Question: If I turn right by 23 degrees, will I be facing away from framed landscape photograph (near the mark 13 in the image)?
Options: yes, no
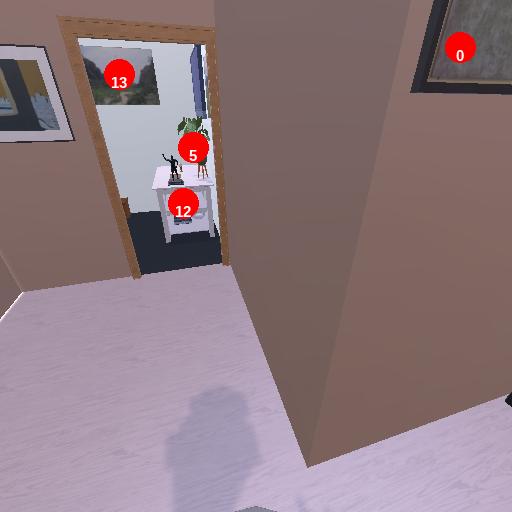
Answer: yes